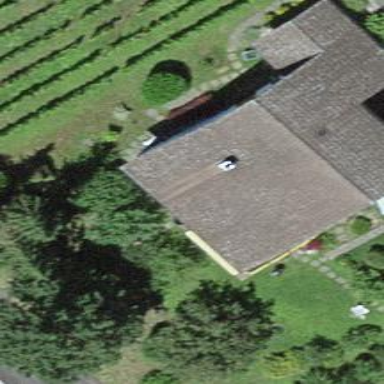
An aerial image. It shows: Building with tile roof.